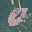
Label: 0